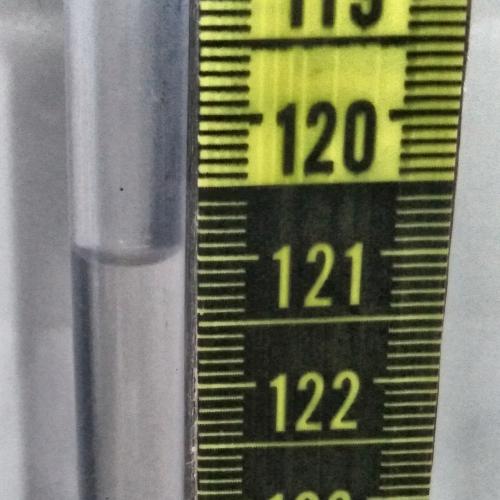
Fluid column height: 121.0 cm